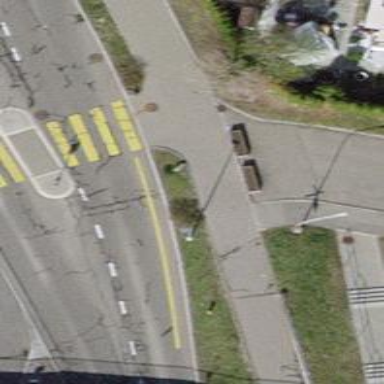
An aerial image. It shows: Bollard barrier.